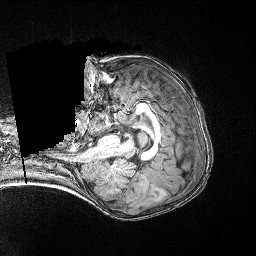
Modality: T1w
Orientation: axial